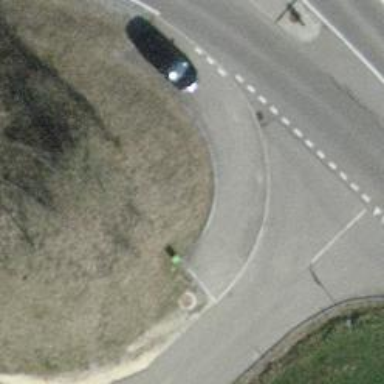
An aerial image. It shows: Asphalt sidewalk.